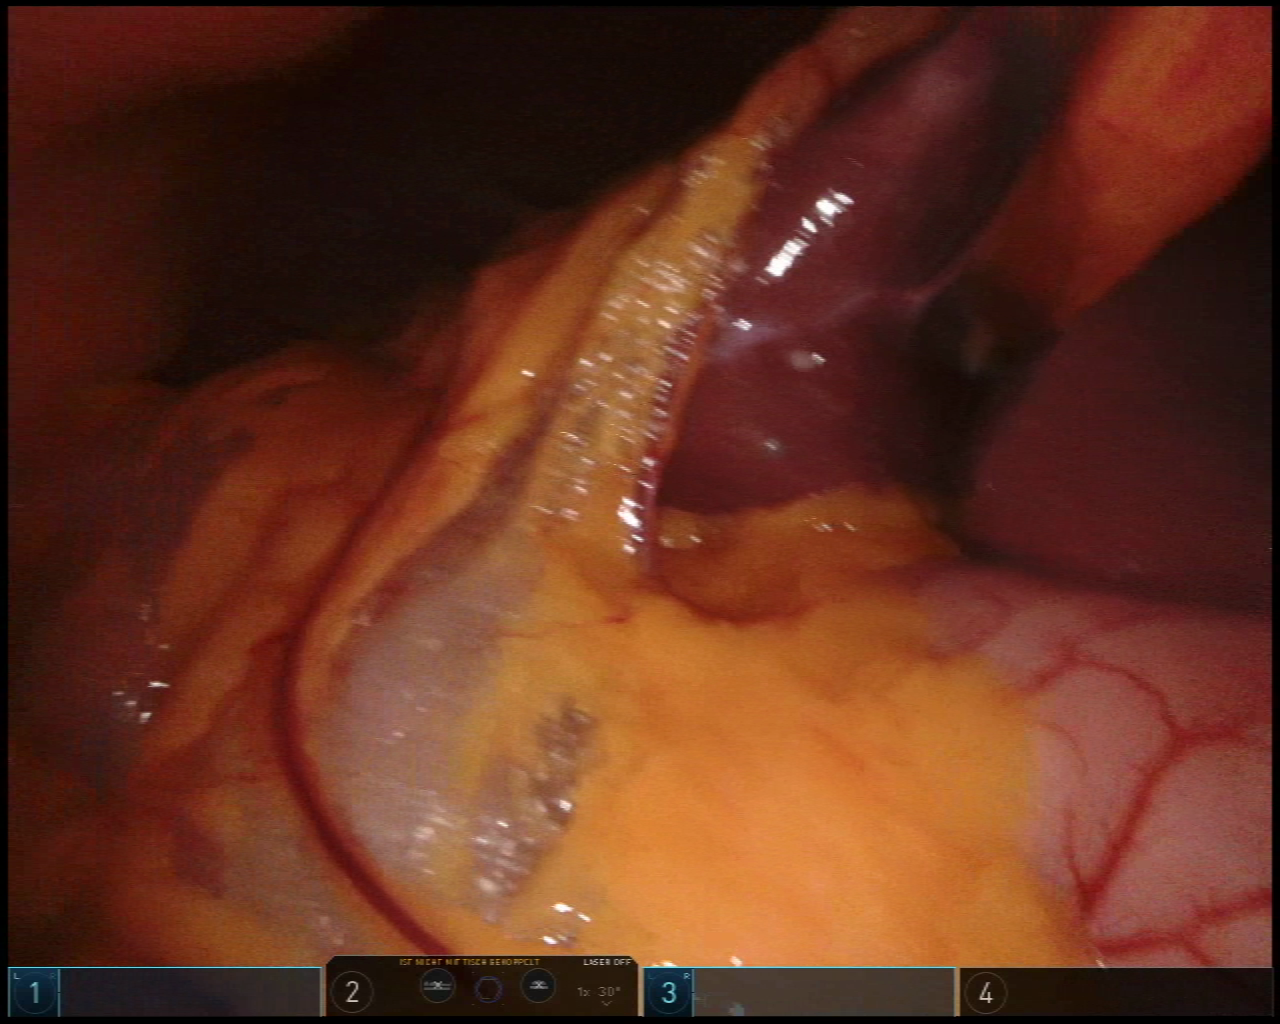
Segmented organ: liver
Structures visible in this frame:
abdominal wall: yes
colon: yes
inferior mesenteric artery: no
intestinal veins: no
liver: yes
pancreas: no
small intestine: no
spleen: no
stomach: yes
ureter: no
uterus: no
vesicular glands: no